Question: On trying to update my working copy, Xcode indicates that there are certain conflicts. A new screen comes up which shows my local file on the left and the server code on the right highlighting whatever conflicts are present. What I'm doing at this stage is, reviewing my code and make necessary changes using this tool:

When I'm finally done reviewing and making changes to my code as necessary, I'd like to update my project with the changes I've made. However the update button at the bottom is still disabled. What is it that I'm missing here? How do I convey to Xcode that I'm done making changes and it may update the project?
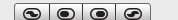
Answer: After making changes to your code, you have to right click your file and select 'resolve conflicts.'
I hope this may help.